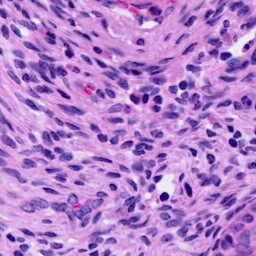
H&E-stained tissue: Cervix